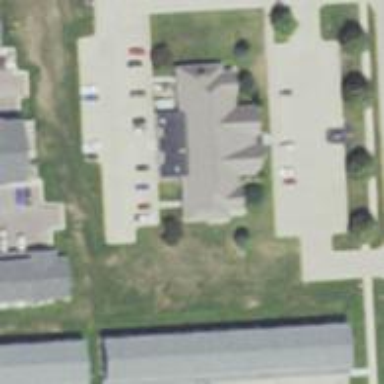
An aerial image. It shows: Healthcare clinic is depicted in the image.